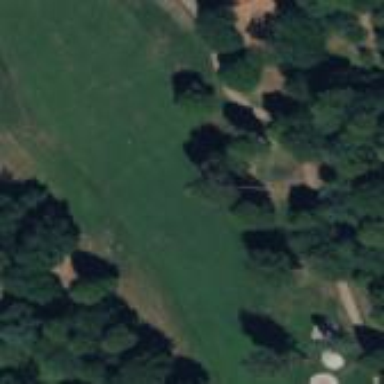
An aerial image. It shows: Scenic golf fairway.